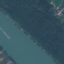
Label: River